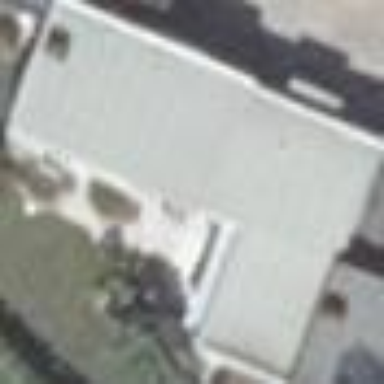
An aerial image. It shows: House with flat roof.